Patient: sex M, age 31
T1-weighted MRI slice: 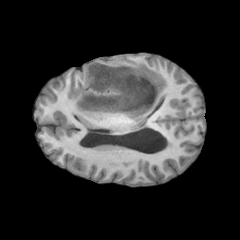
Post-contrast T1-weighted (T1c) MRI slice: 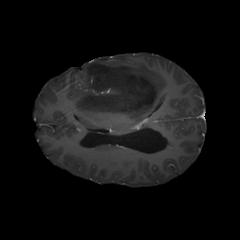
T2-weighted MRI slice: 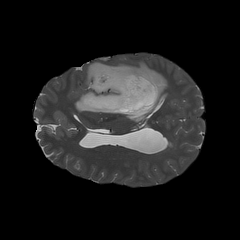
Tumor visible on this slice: yes
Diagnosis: Astrocytoma, IDH-mutant
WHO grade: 3